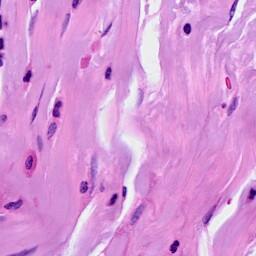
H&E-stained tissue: Breast